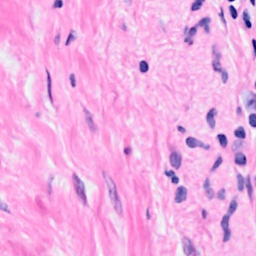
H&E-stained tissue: Breast